Field crop: tomato
Growth stage: 2
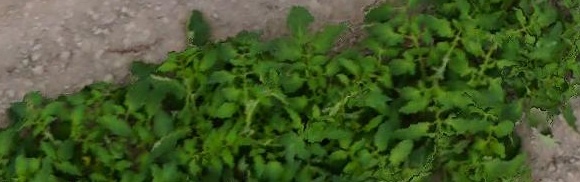
Species: tomato